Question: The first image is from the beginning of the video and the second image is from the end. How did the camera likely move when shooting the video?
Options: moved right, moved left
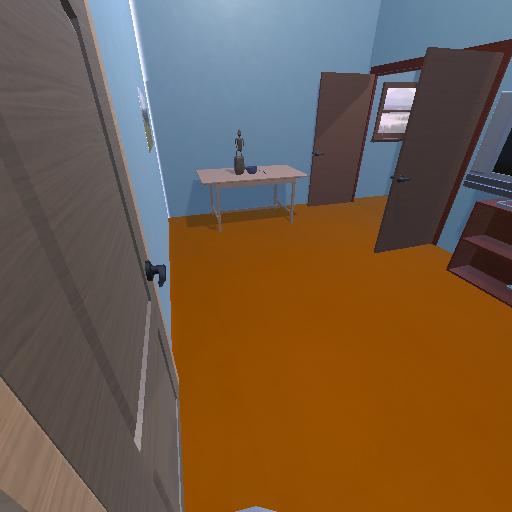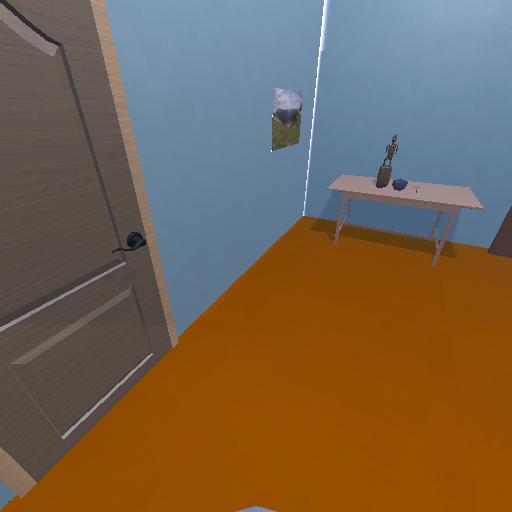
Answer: moved right